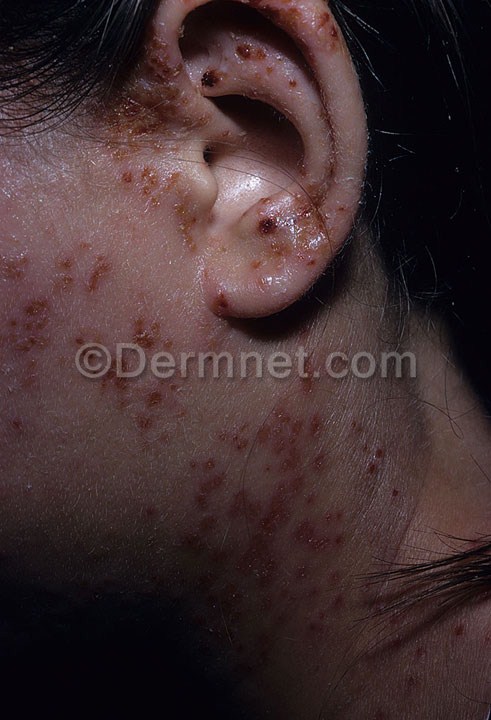
Disease: Warts Molluscum and other Viral Infections